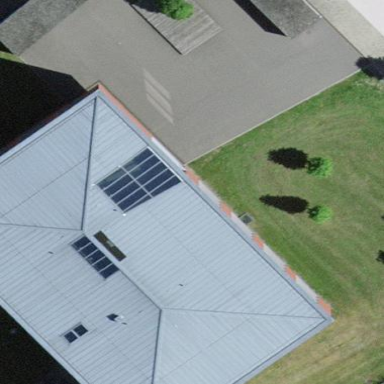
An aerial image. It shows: School building.